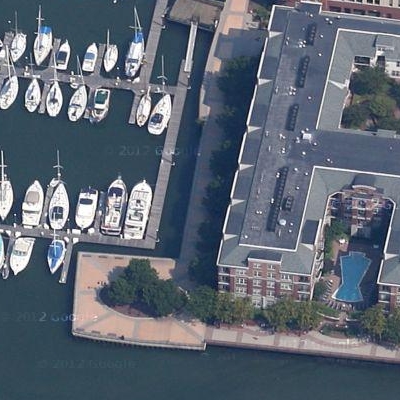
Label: Industry